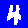
Digit: 4